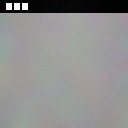
Screen state: on